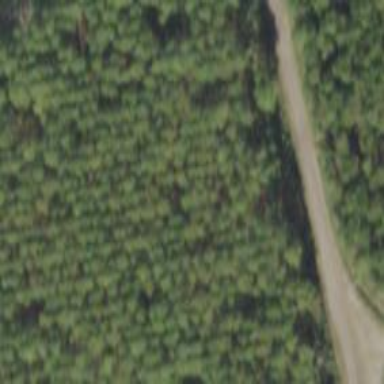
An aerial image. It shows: Forest area predominantly covered with needle-leaved trees.